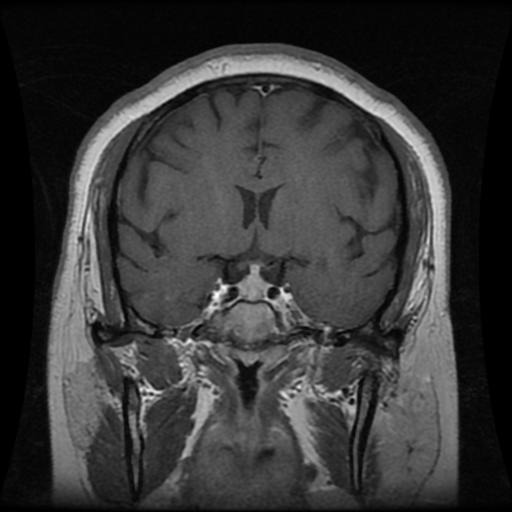
Label: pituitary